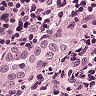
Metastatic tissue present: no